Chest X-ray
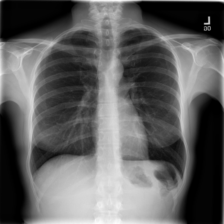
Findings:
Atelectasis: negative
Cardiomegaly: negative
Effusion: negative
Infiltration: negative
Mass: negative
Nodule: negative
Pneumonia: negative
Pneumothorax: negative
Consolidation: negative
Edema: negative
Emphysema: negative
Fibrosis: negative
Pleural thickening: negative
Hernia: negative